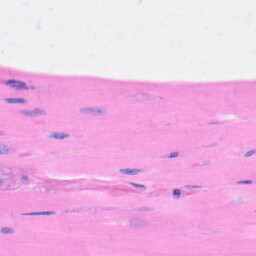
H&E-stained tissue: Heart